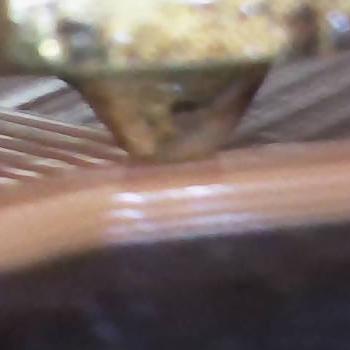
Flow rate: 88%